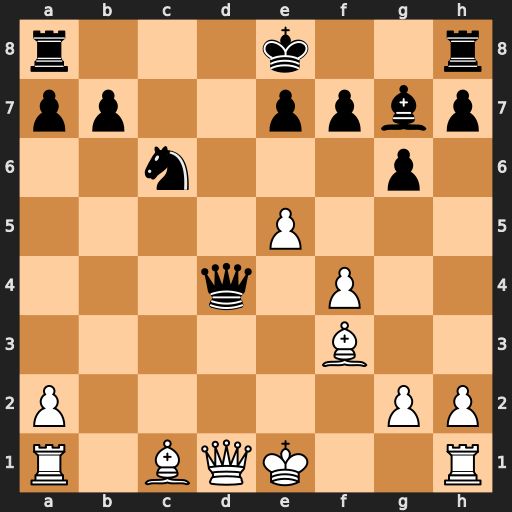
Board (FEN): r3k2r/pp2ppbp/2n3p1/4P3/3q1P2/5B2/P5PP/R1BQK2R
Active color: w
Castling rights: KQkq
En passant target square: -
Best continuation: Bxc6+ bxc6 Qxd4